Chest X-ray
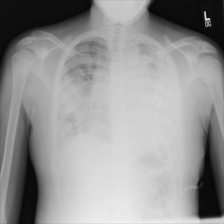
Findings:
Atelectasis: negative
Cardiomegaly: negative
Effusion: positive
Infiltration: negative
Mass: positive
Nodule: negative
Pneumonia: negative
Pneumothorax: negative
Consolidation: negative
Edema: negative
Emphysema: negative
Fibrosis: negative
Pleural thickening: negative
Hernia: negative